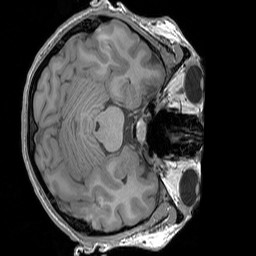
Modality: T1w
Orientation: axial
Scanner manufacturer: siemens
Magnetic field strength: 3 T
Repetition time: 1.83 s
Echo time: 0.00303 s